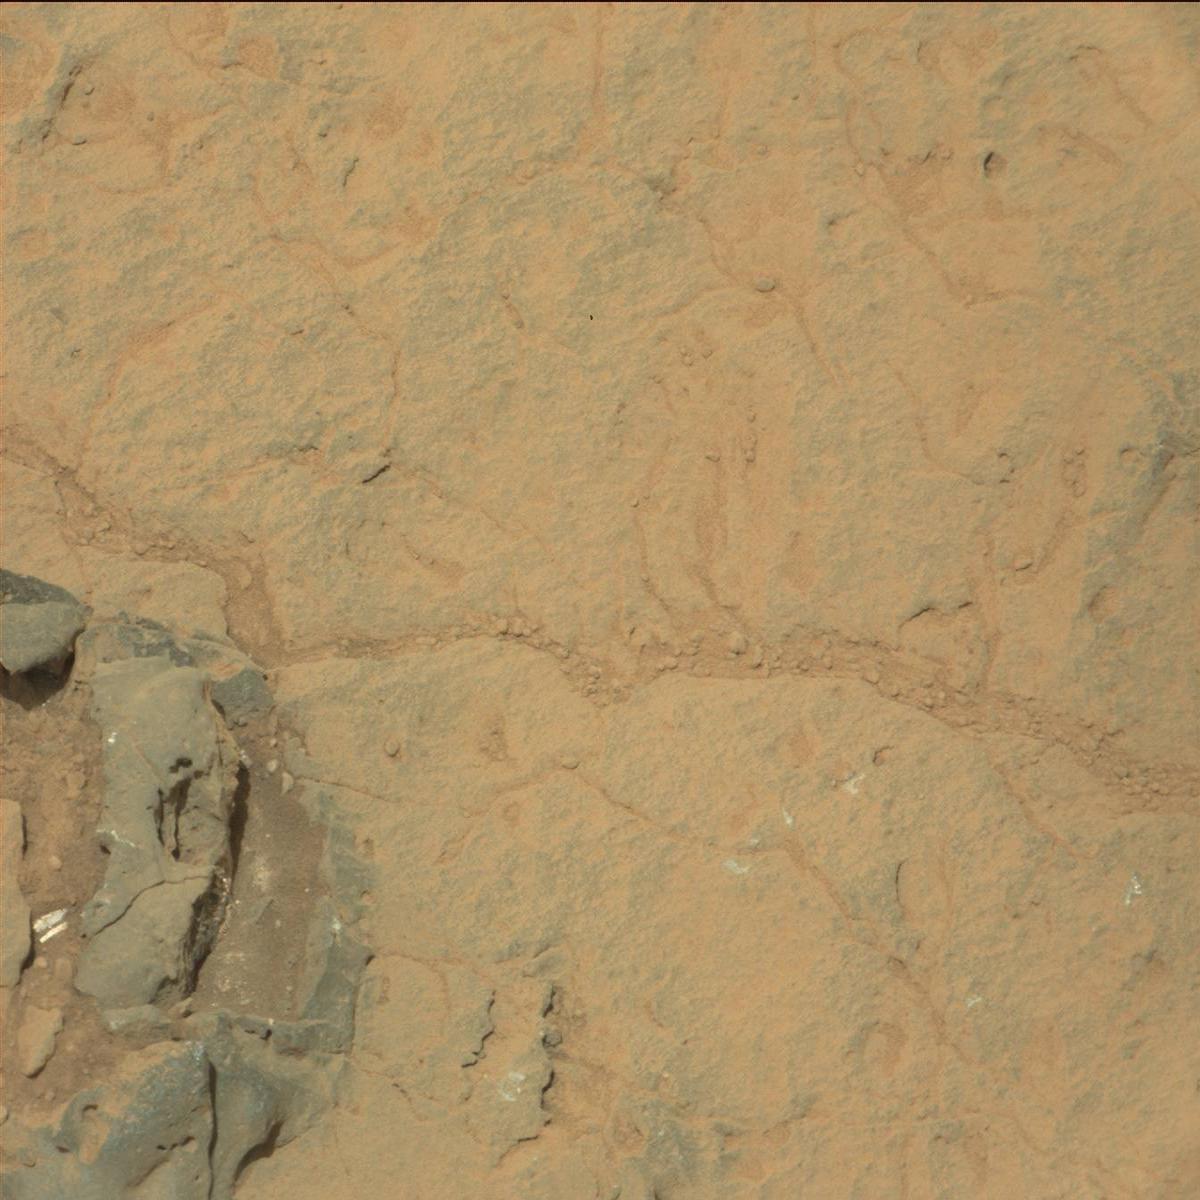
Terrain classes present: Bedrock, Sand / Soil